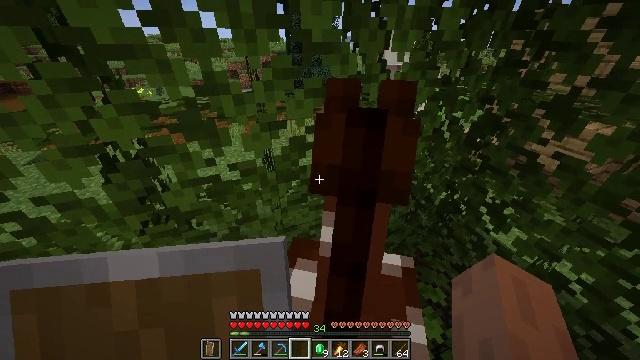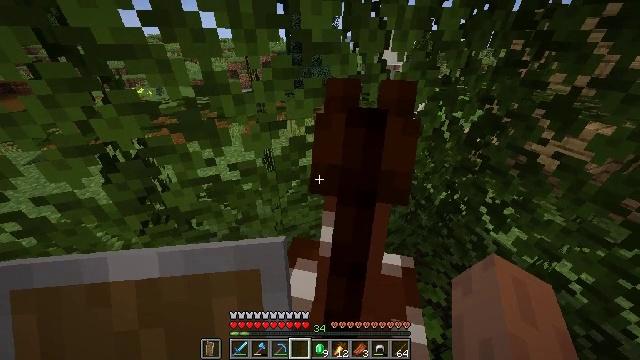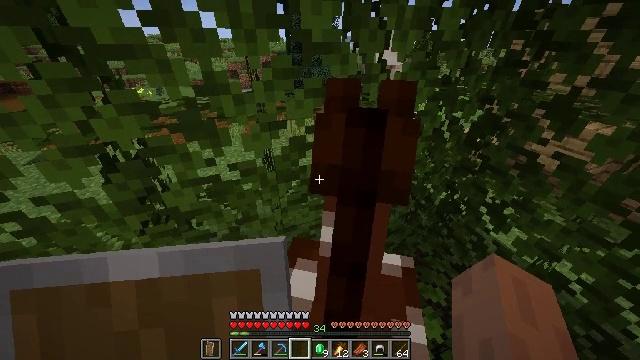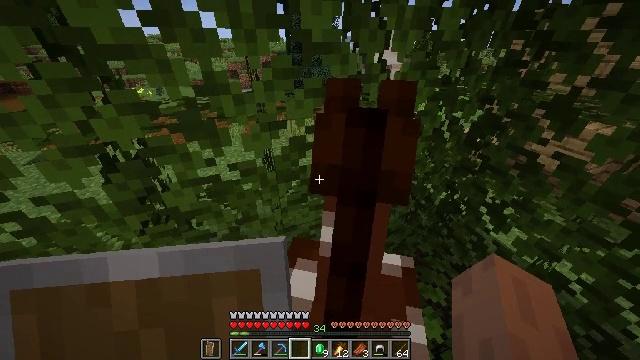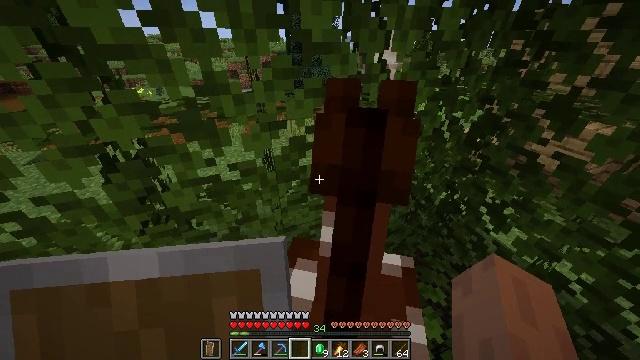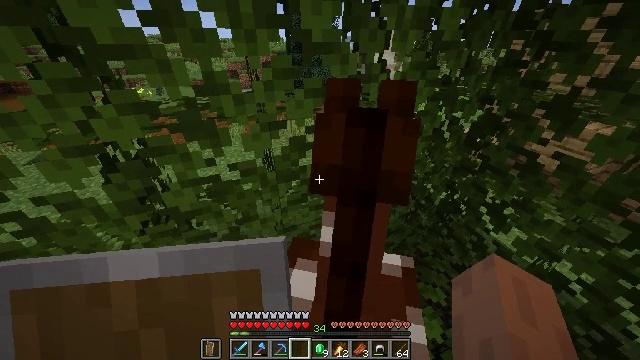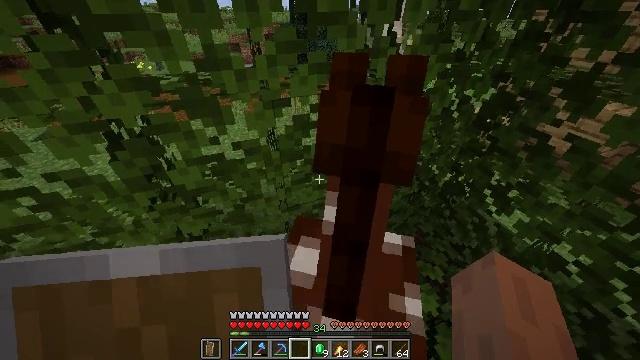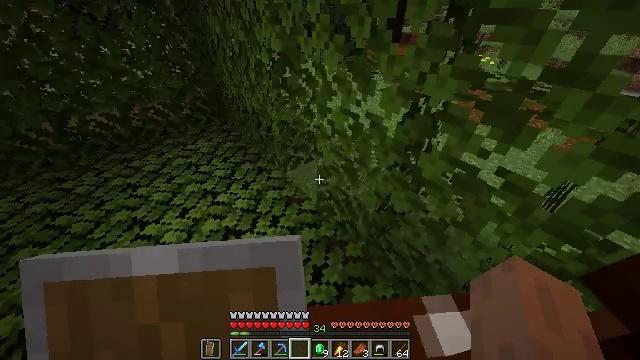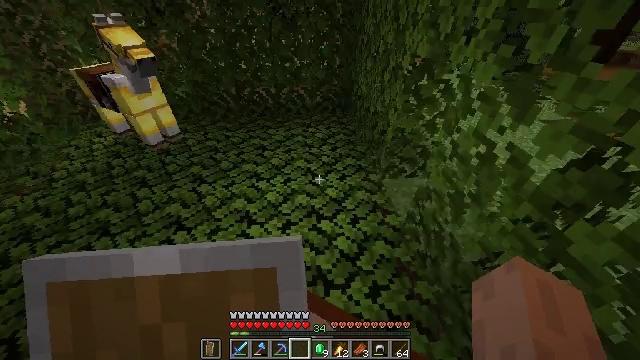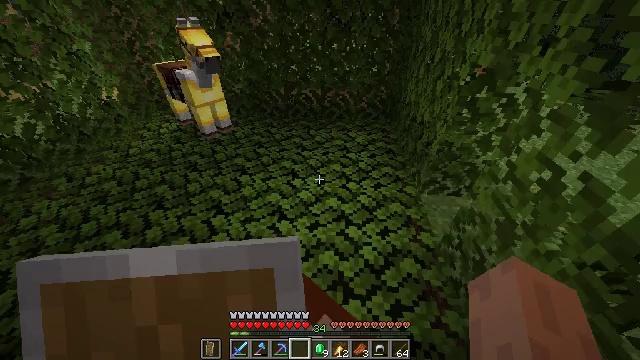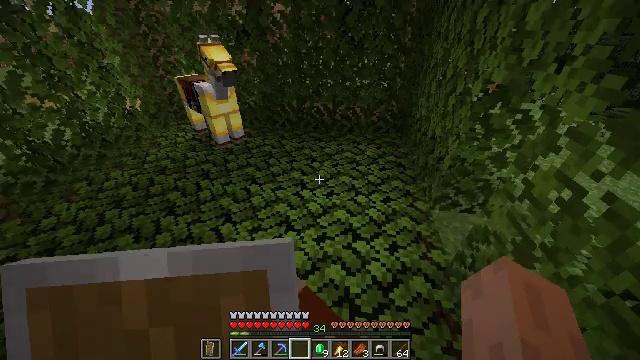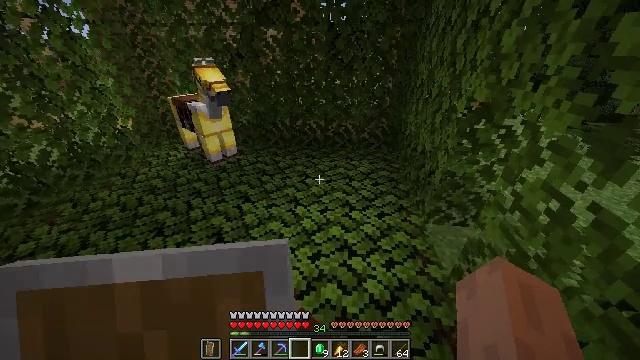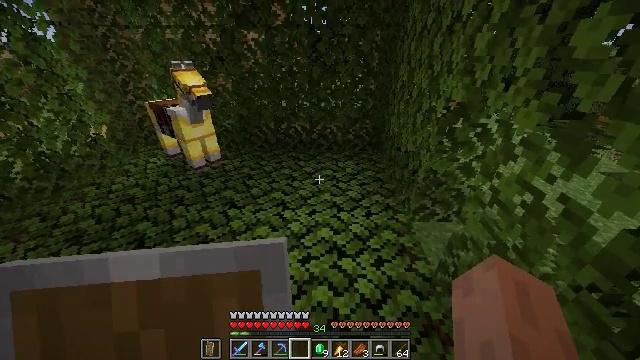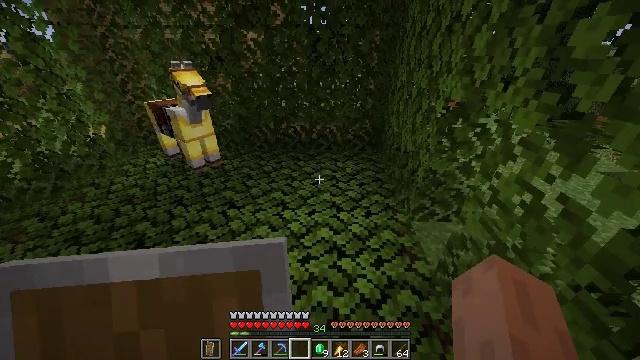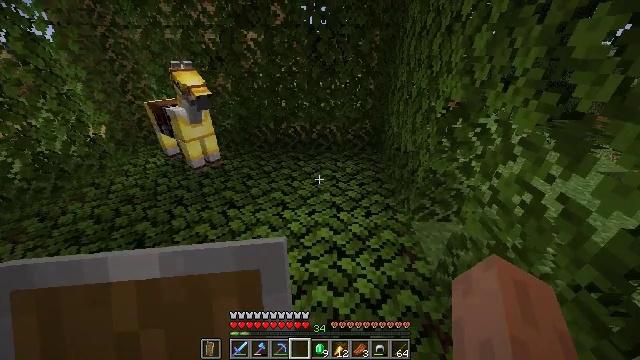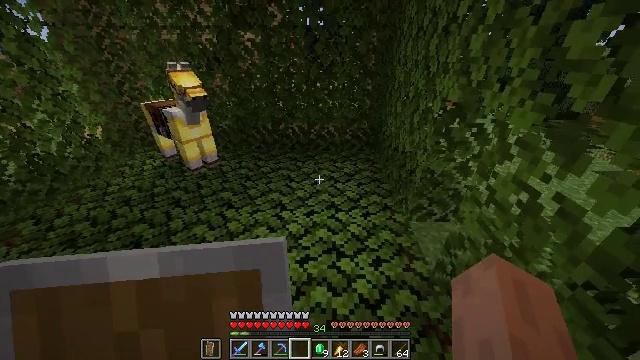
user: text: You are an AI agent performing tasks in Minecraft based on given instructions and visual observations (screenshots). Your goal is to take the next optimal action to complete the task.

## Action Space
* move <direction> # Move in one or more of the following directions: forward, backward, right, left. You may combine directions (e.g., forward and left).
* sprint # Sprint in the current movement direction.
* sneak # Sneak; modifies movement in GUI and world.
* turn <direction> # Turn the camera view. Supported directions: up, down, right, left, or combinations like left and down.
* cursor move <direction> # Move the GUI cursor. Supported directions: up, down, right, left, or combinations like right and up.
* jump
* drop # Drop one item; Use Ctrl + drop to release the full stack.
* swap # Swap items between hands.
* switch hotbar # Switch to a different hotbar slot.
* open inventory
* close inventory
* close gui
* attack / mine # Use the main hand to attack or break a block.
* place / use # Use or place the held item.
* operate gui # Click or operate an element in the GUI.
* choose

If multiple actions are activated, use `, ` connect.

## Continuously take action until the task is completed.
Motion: motion action
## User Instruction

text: Mine oak leaves.
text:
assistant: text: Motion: move forward and move left, sprint
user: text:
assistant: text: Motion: move forward and move left, sprint
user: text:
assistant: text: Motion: move forward and move left, sprint
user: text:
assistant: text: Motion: move forward and move left, sprint
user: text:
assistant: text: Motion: move forward and move left, sprint, close inventory
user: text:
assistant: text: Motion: move forward and move left, sprint, turn left and down, close inventory
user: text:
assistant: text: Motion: move forward and move left, sprint, turn left, close inventory
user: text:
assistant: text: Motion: move forward and move left, sprint, turn left, close inventory
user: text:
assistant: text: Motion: move forward and move left, sprint, turn left
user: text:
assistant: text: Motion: move forward and move left, sprint, turn up
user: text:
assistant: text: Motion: move forward and move left, sprint, turn right and up
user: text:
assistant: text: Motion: move forward and move left, sprint, open inventory
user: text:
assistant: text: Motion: move forward and move left, sprint, open inventory
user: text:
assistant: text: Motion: move forward and move left, sprint, open inventory
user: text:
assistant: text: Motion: move forward and move left, sprint
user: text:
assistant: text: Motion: move forward and move left, sprint, turn right and up
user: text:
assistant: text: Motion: move forward and move left, sprint, turn right and up
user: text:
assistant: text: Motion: move forward and move left, sprint, turn right
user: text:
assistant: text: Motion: move forward and move left, sprint, turn right, close inventory
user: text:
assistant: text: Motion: move forward and move left, sprint, turn right, close inventory
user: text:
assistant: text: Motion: move forward and move left, sprint, turn right, close inventory
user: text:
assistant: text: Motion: move forward and move left, sprint, turn right and down
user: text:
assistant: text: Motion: move forward and move left, sprint, turn right
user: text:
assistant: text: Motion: move forward and move left, sprint, turn right
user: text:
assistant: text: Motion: move forward and move left, sprint, turn right, open inventory
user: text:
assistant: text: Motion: move forward and move left, sprint, open inventory
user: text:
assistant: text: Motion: move forward and move left, sprint, open inventory
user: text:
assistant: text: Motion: move forward and move left, sprint, open inventory
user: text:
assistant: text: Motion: move forward and move left, sprint
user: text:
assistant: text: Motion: move forward and move left, sprint, turn left and down